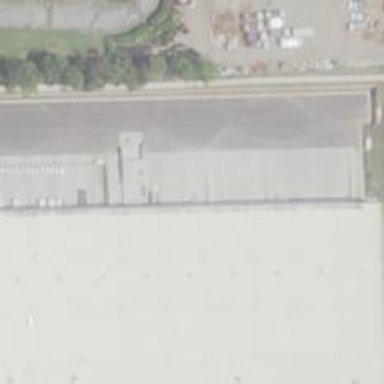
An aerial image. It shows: Warehouse building.